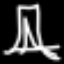
Label: The Eiffel Tower